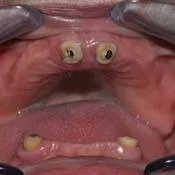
Maxillary and mandibulary prosthetic field.
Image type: medical_photograph (oral_photograph)